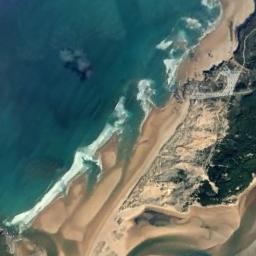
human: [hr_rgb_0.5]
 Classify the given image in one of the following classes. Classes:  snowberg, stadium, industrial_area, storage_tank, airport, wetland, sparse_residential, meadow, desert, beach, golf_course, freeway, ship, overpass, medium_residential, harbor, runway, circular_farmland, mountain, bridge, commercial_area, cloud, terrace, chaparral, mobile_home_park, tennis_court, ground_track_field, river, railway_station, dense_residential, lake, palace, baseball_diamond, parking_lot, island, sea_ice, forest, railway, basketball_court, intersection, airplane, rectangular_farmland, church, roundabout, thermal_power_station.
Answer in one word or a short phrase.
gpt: beach